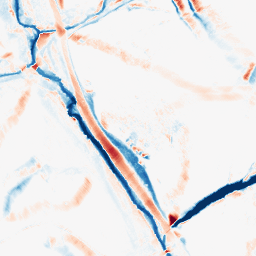
Category: morphological
Decomposition family: morphological_diamond
Decomposition parameters: operation: average
radius: 10
Upsampling method: bicubic
Upsampling parameters: scale: 2
Upsampling scale: 2